Question: The View dividers seem to be overlapped by TextView elements and made invisible in some cases on larger resolution screens.
code:
'''
<?xml version="1.0" encoding="utf-8"?>
<!-- This is the fragment to be displayed for a section associated with a tab -->
<RelativeLayout xmlns:android="http://schemas.android.com/apk/res/android"
xmlns:app="http://schemas.android.com/apk/res-auto"
android:id="@+id/activity_fragment3"
android:orientation="vertical"
android:layout_width="match_parent"
android:layout_height="match_parent"
android:background="#F2F3F4"
android:baselineAligned="false">
<LinearLayout
android:id="@+id/acc"
android:layout_width="match_parent"
android:layout_height="wrap_content"
android:paddingBottom="5dp"
android:background="@color/black"
android:orientation="vertical">
<ImageView
android:id="@+id/imageView"
android:layout_width="wrap_content"
android:layout_height="90dp"
android:layout_gravity="center"
android:paddingTop="5dp"
app:srcCompat="@drawable/account" />
<TextView
android:id="@+id/accName"
android:layout_width="wrap_content"
android:layout_height="wrap_content"
android:layout_gravity="center"
android:text="Paul Johnston"
android:textColor="@color/white"
android:textSize="24sp" />
</LinearLayout>
<LinearLayout
android:id="@+id/options"
android:layout_width="match_parent"
android:layout_height="wrap_content"
android:layout_below="@id/acc"
android:orientation="vertical"
android:layout_marginTop="45dp"
android:background="@color/white">
<View
android:layout_width="match_parent"
android:layout_height="0.1dp"
android:background="#9e9e9e"
android:layout_marginBottom="8dp"/>
<TextView
android:id="@+id/rentSpace"
android:layout_width="match_parent"
android:layout_height="wrap_content"
android:paddingLeft="8dp"
android:text="Rent Your Space"
android:textSize="16sp"
android:drawableEnd="@drawable/arrow_right"
android:layout_marginEnd="8dp"
android:drawableStart="@drawable/rentspace"
android:drawablePadding="8dp" />
<View
android:layout_width="match_parent"
android:layout_height="0.1dp"
android:background="#9e9e9e"
android:layout_marginTop="8dp"
android:layout_marginBottom="8dp"
android:layout_marginStart="45dp"/>
<TextView
android:id="@+id/accBooking"
android:layout_width="match_parent"
android:layout_height="wrap_content"
android:paddingLeft="8dp"
android:text="My Bookings"
android:textSize="16sp"
android:drawableEnd="@drawable/arrow_right"
android:layout_marginEnd="8dp"
android:drawableStart="@drawable/bookings"
android:drawablePadding="8dp"/>
<View
android:layout_width="match_parent"
android:layout_height="0.1dp"
android:background="#9e9e9e"
android:layout_marginTop="8dp"
android:layout_marginBottom="8dp"
android:layout_marginStart="45dp"/>
<TextView
android:id="@+id/payDetails"
android:layout_width="match_parent"
android:layout_height="wrap_content"
android:paddingLeft="8dp"
android:text="Payment"
android:textSize="16sp"
android:drawableEnd="@drawable/arrow_right"
android:layout_marginEnd="8dp"
android:drawableStart="@drawable/payment"
android:drawablePadding="8dp"/>
<View
android:layout_width="match_parent"
android:layout_height="0.1dp"
android:background="#9e9e9e"
android:layout_marginTop="8dp"
android:layout_marginBottom="8dp"
android:layout_marginStart="45dp"/>
<TextView
android:id="@+id/accnt"
android:layout_width="match_parent"
android:layout_height="wrap_content"
android:paddingLeft="8dp"
android:text="Account"
android:textSize="16sp"
android:drawableEnd="@drawable/arrow_right"
android:layout_marginEnd="8dp"
android:drawableStart="@drawable/settings"
android:drawablePadding="8dp"/>
<View
android:layout_width="match_parent"
android:layout_height="0.1dp"
android:background="#9e9e9e"
android:layout_marginTop="8dp"
android:layout_marginBottom="8dp"
android:layout_marginStart="45dp"/>
<TextView
android:id="@+id/accAbout"
android:layout_width="match_parent"
android:layout_height="wrap_content"
android:paddingLeft="8dp"
android:text="About"
android:textSize="16sp"
android:drawableEnd="@drawable/arrow_right"
android:layout_marginEnd="8dp"
android:drawableStart="@drawable/help"
android:drawablePadding="8dp"/>
<View
android:layout_width="match_parent"
android:layout_height="0.1dp"
android:layout_marginTop="8dp"
android:background="#9e9e9e" />
</LinearLayout>
<RelativeLayout
android:layout_width="wrap_content"
android:layout_height="wrap_content"
android:padding="20dp">
<TextView
android:id="@+id/appLegal"
android:layout_width="wrap_content"
android:layout_height="wrap_content"
android:layout_alignParentBottom="true"
android:layout_alignParentStart="true"
android:text="Legal"
android:textSize="10sp" />
<TextView
android:id="@+id/Version"
android:layout_width="wrap_content"
android:layout_height="wrap_content"
android:layout_alignParentBottom="true"
android:layout_alignParentEnd="true"
android:text="v1.0"
android:textSize="10sp" />
</RelativeLayout>
</RelativeLayout>
'''
result:

Any suggestions on how to fix this?
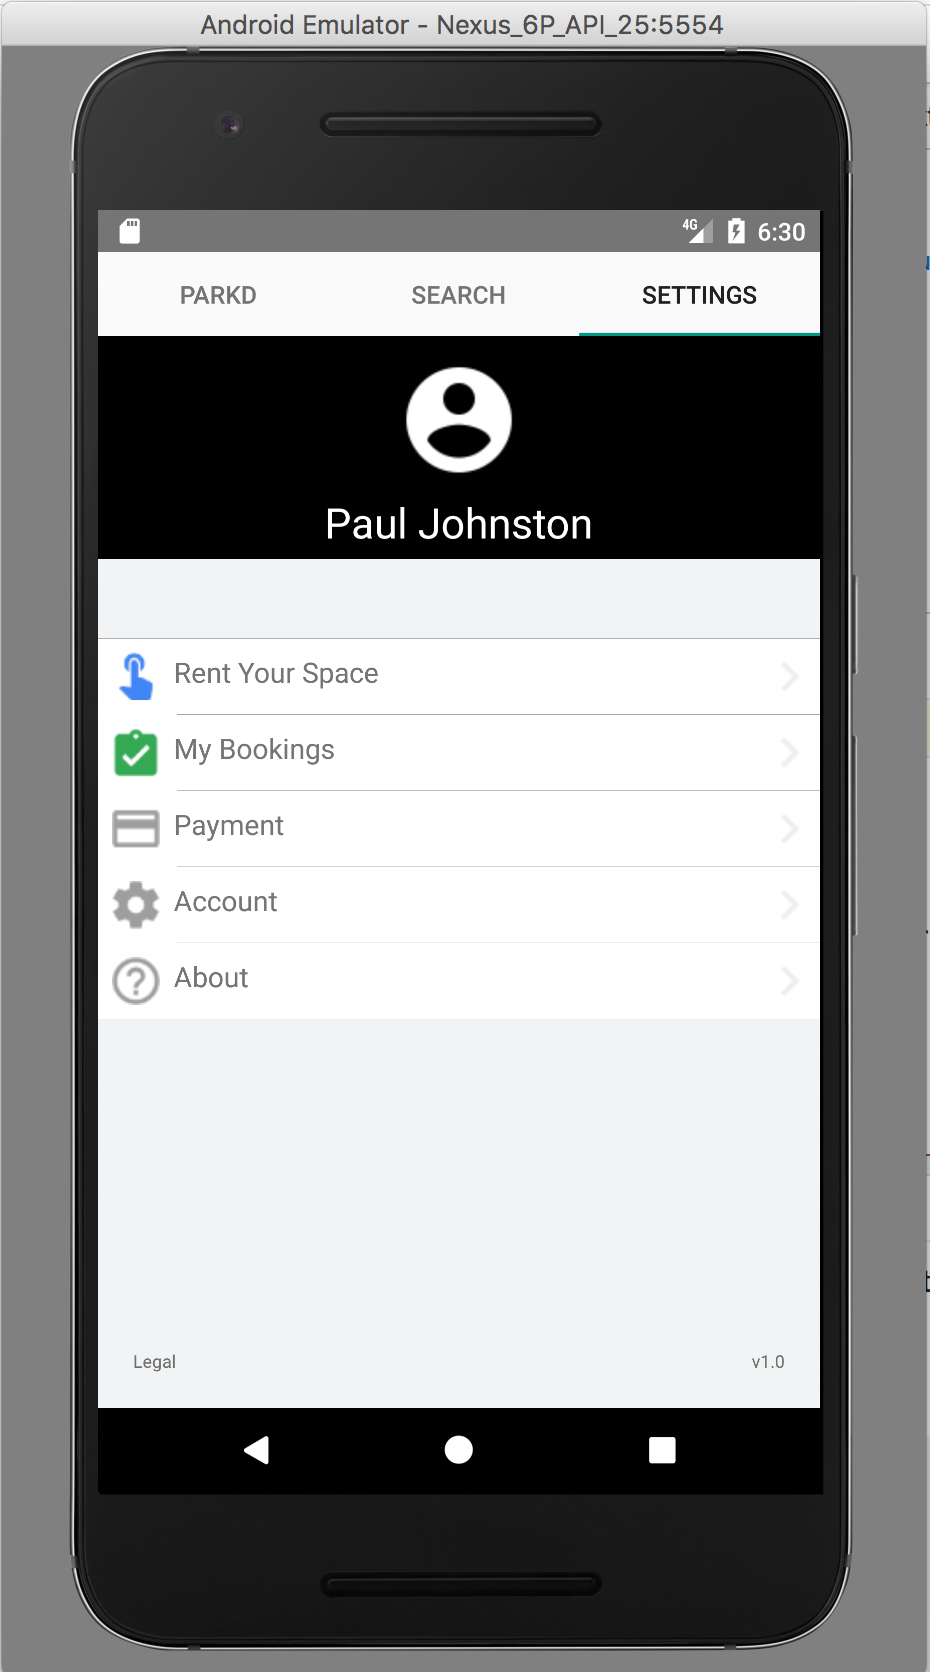
Answer: i think that you dividers are not overlapped by 'textviews'. As you are using 'Linearlayout' with 'vertical' orientation.
Try this: increase the 'height' of your divider:
'''
<View
android:layout_width="match_parent"
android:layout_height="1dp" //change here
android:layout_marginTop="8dp"
android:background="#9e9e9e" />
'''
your height 'android:layout_height="0.1dp"' will not be visible in higher resolution devices as this devices has more pixel in per density.
Alternatively you can use different dimen value from dimens.xml based on different dpi level.
like:
'''
dimens.xml (hdpi)
'''
'dimens.xml (xhdpi)' etc..